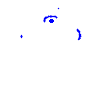
Particle: pion